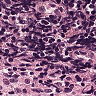
Metastatic tissue present: no